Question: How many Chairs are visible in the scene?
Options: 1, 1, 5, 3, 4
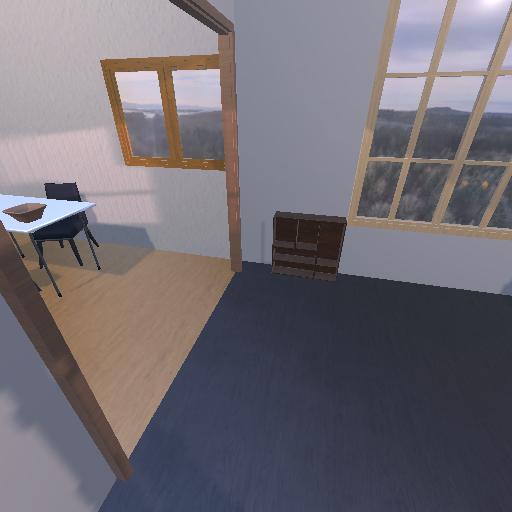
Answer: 1